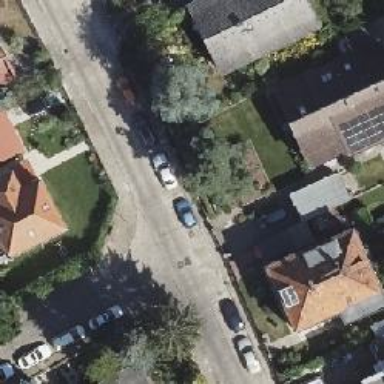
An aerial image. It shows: Residential road with concrete surface. Sidewalks are present on both sides.